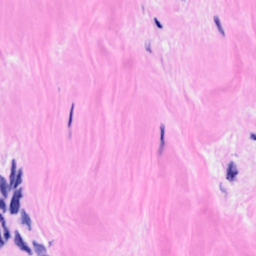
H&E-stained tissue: Breast